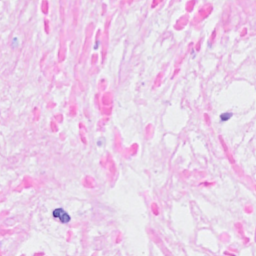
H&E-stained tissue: Breast